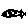
Label: fish